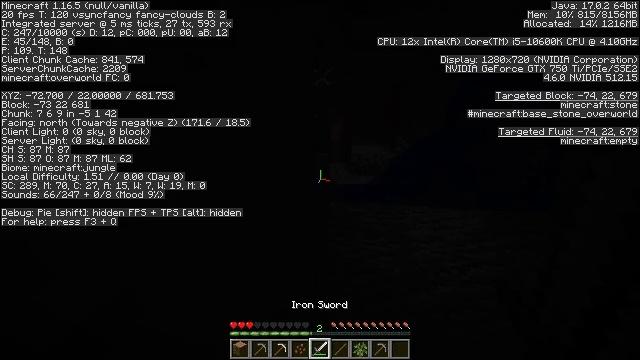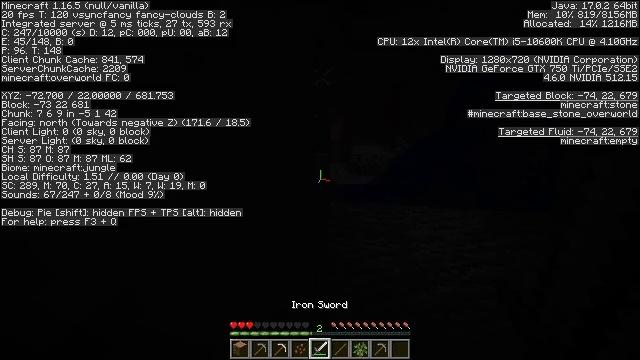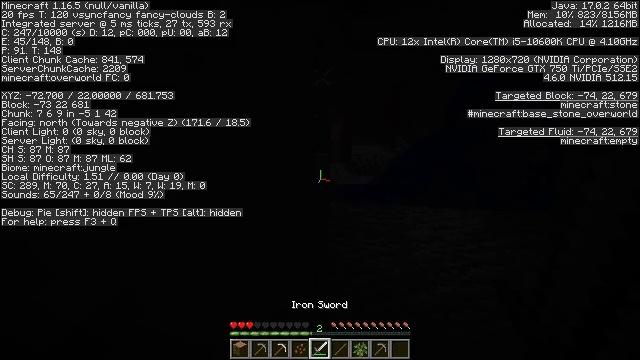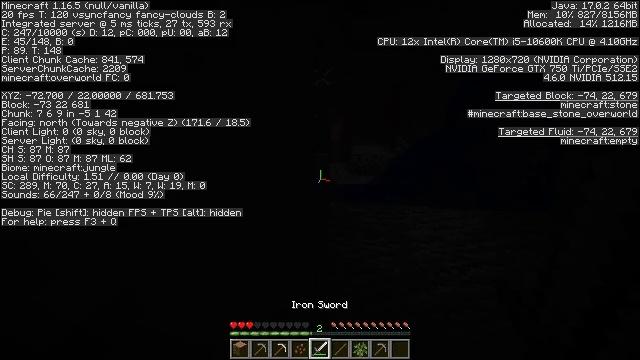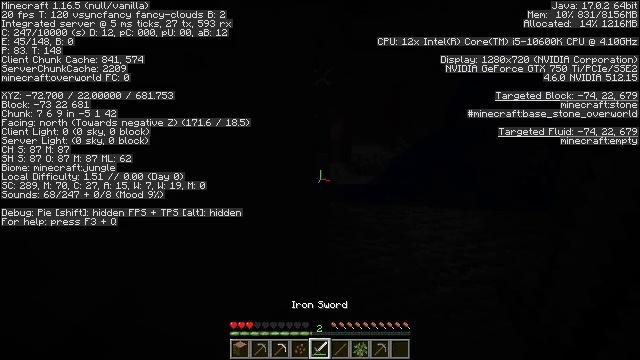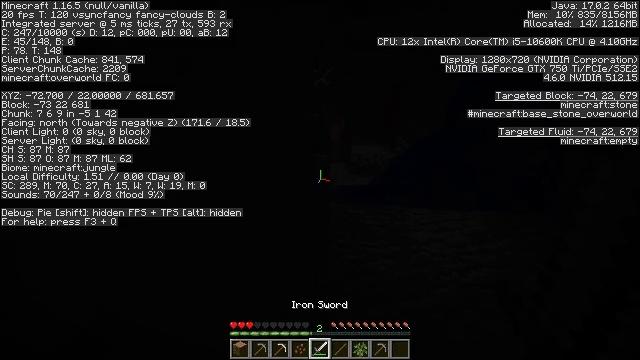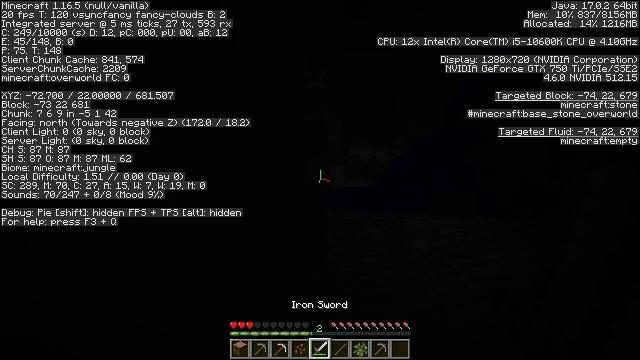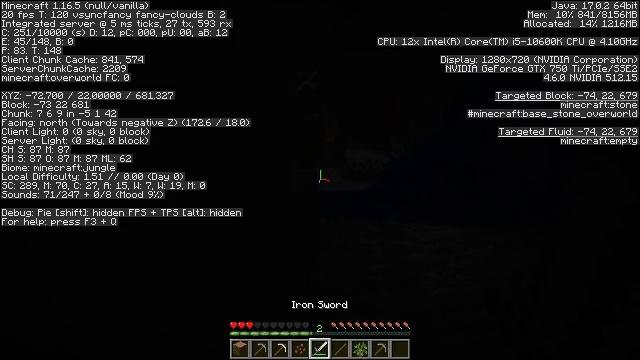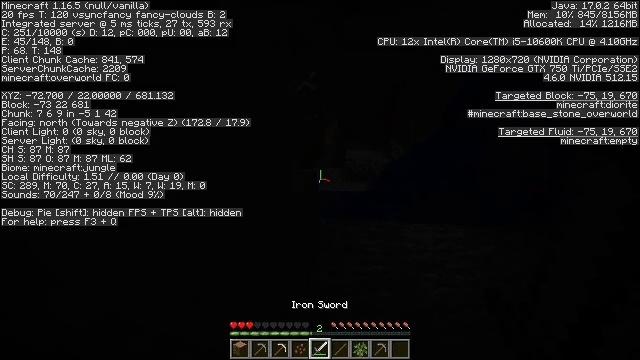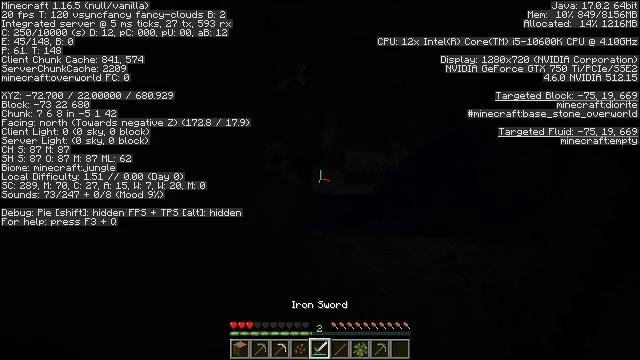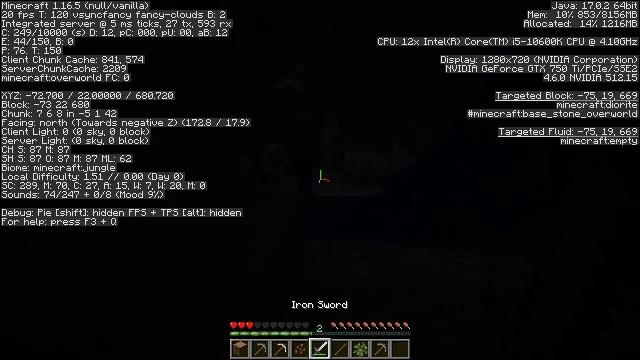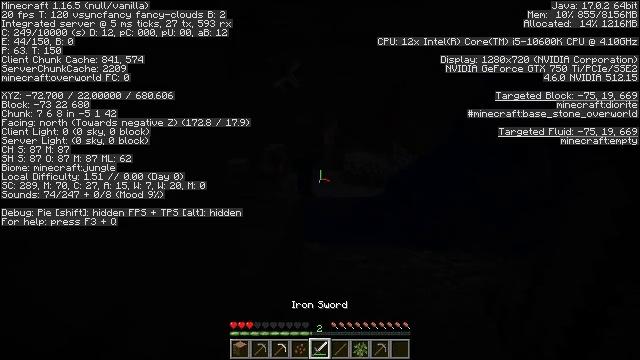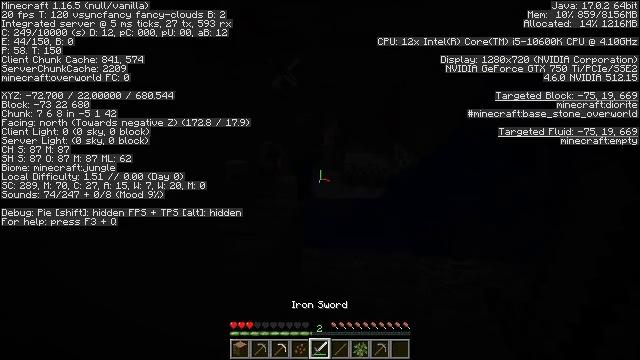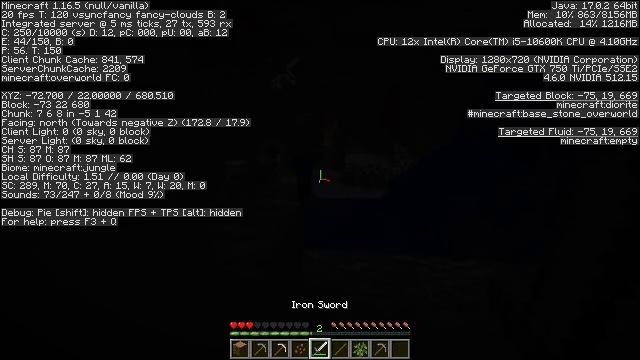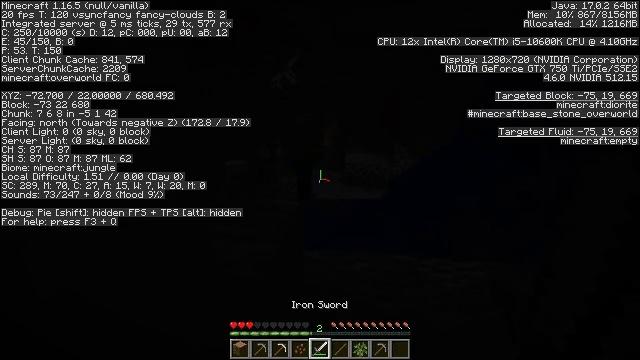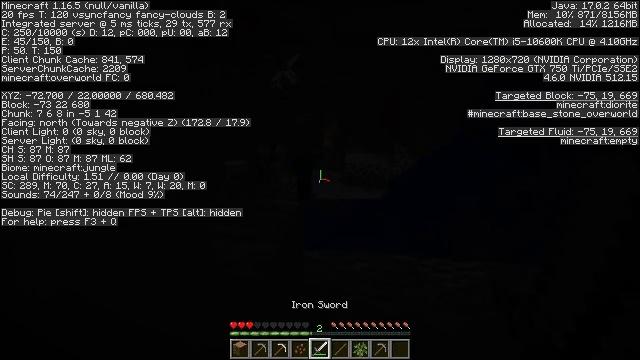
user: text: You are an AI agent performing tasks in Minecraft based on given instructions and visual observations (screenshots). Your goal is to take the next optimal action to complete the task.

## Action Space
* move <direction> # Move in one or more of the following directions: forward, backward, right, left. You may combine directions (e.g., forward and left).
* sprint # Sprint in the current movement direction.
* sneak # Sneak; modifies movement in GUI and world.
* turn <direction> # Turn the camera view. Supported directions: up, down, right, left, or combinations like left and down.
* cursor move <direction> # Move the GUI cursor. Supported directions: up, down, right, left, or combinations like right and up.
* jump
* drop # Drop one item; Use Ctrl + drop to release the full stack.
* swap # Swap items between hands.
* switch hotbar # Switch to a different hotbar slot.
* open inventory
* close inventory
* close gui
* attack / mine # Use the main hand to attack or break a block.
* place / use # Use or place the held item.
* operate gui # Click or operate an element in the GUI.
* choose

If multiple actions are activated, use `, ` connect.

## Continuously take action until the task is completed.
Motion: motion action
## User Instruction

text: Kill a skeleton.
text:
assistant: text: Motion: no_op
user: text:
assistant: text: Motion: no_op
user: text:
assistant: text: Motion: no_op
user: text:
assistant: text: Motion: no_op
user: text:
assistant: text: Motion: move forward
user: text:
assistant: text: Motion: move forward
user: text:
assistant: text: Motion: move forward
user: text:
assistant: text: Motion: move forward
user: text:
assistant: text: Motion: move forward
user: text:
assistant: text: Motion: move forward
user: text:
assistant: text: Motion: no_op
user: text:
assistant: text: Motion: no_op
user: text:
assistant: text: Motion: no_op
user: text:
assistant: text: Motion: no_op
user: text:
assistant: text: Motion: no_op
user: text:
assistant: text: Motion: no_op
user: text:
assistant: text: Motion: no_op
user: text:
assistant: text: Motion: no_op
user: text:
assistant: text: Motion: no_op
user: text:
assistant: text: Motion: no_op
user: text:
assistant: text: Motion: turn left
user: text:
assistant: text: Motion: turn left
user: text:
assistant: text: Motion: no_op
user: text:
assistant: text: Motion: no_op
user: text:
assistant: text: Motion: move left
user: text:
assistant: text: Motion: move left
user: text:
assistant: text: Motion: move left
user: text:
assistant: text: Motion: move left
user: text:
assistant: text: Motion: no_op
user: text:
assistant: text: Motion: no_op